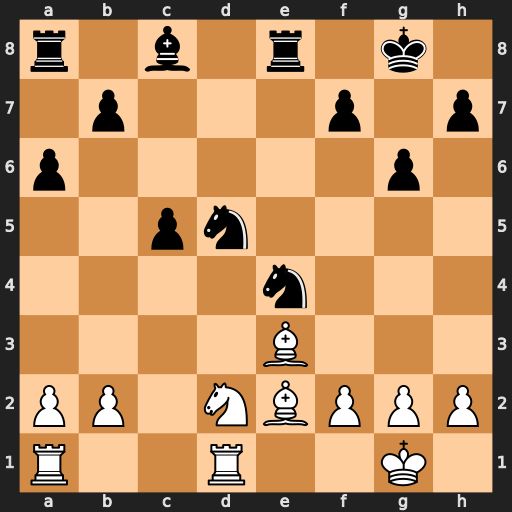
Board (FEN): r1b1r1k1/1p3p1p/p5p1/2pn4/4n3/4B3/PP1NBPPP/R2R2K1
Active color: w
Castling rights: -
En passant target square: -
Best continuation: Nxe4 Nxe3 Nf6+